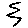
Label: zigzag